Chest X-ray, PA view. Patient: 57 years old, sex M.
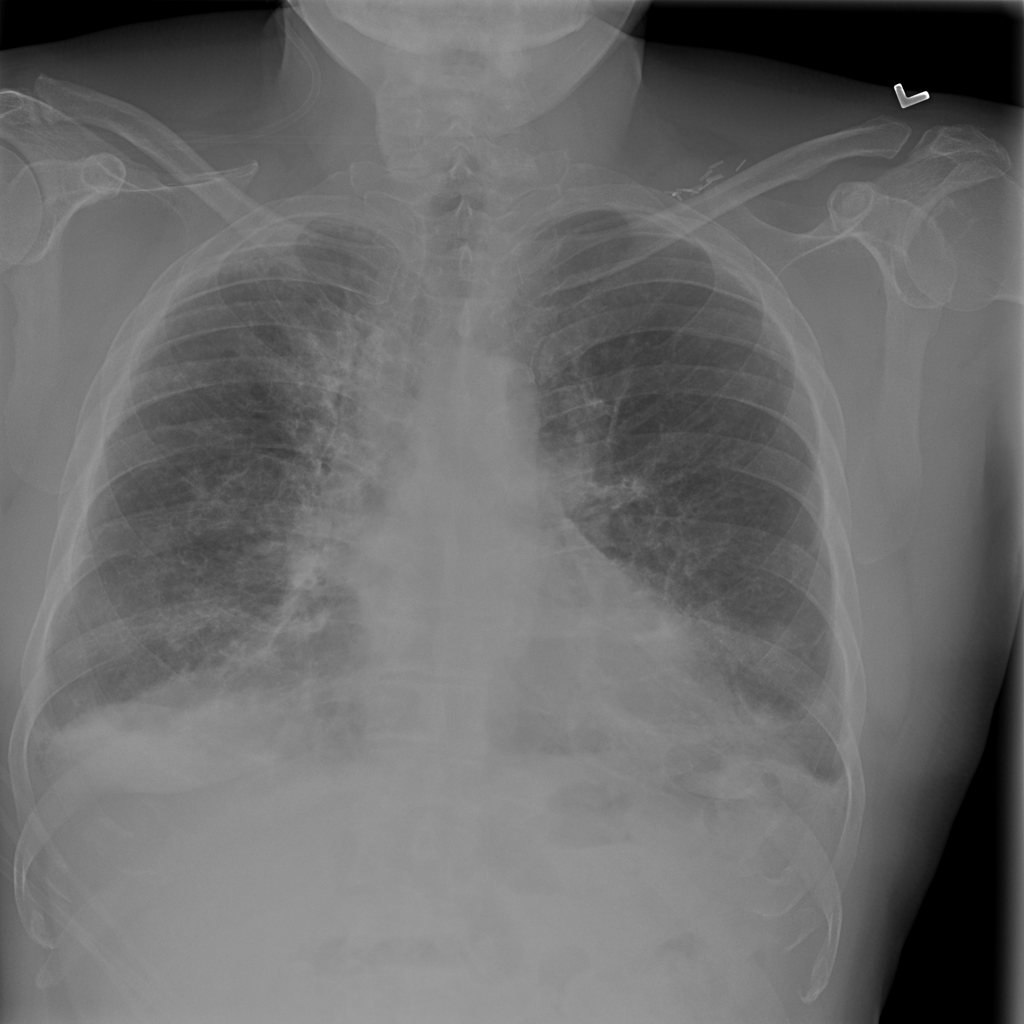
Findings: Fibrosis